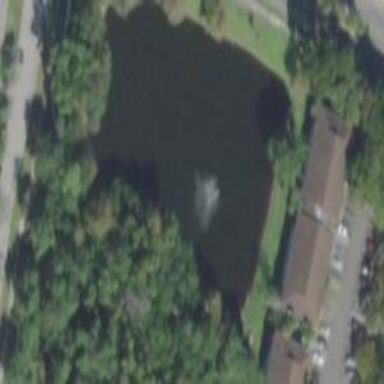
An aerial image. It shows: Peaceful pond surrounded by nature.